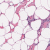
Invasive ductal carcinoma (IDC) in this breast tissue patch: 0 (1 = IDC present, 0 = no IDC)